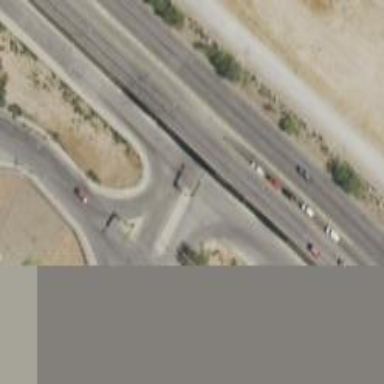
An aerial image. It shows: Trunk link highway.